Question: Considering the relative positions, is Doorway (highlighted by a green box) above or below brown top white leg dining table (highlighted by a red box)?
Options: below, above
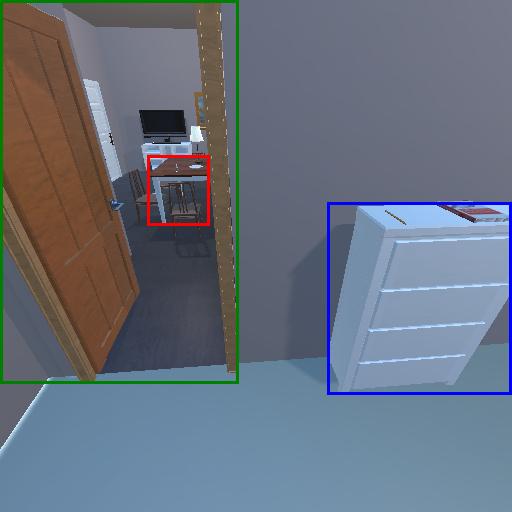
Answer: below